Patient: sex F, age 26
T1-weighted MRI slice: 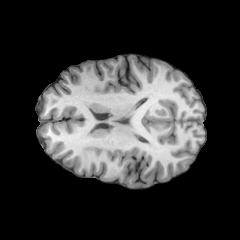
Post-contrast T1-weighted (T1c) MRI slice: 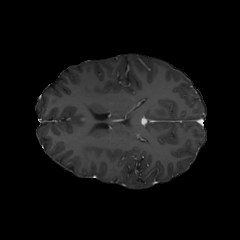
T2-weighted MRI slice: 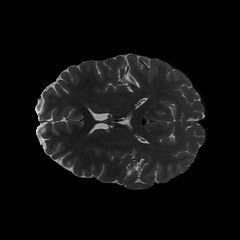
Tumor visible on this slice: no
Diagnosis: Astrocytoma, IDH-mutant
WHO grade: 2